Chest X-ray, AP view. Patient: 8 years old, sex F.
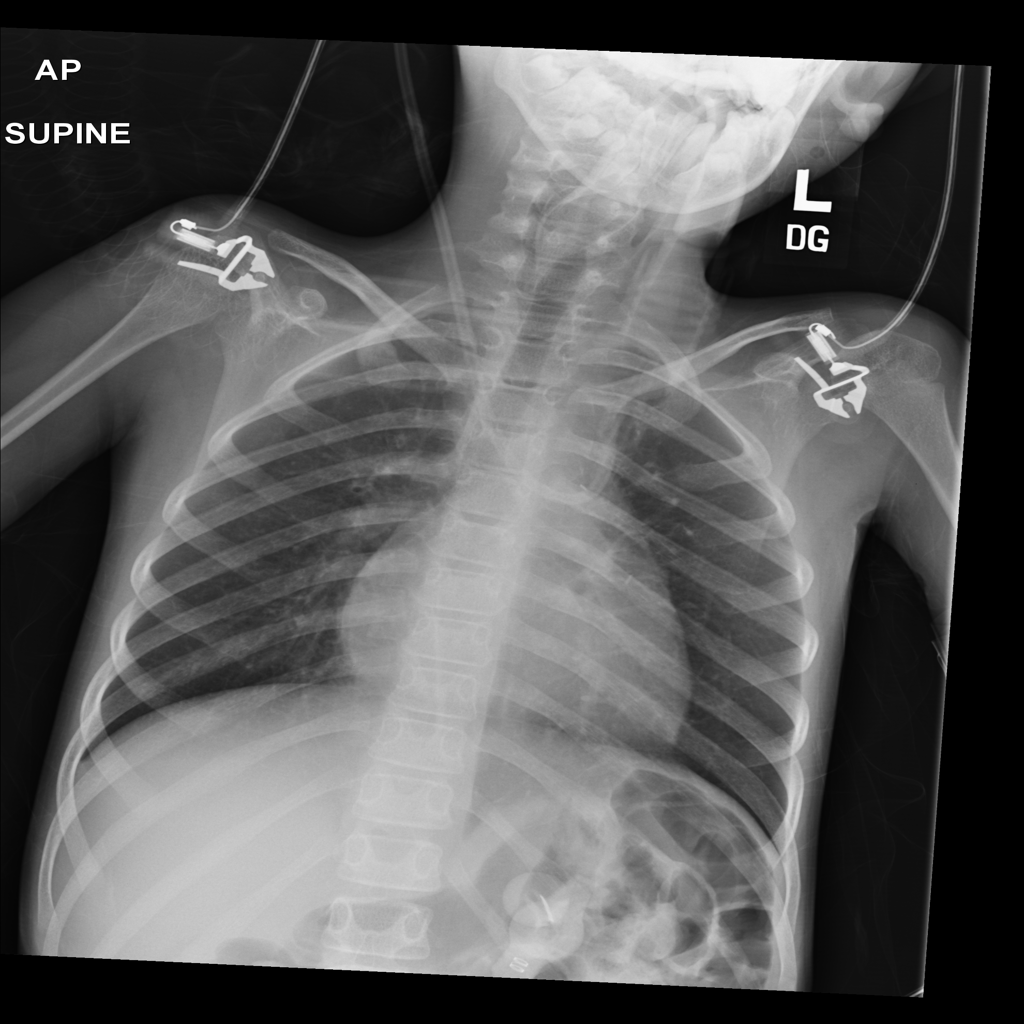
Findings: No Finding